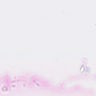
Metastatic tissue present: no